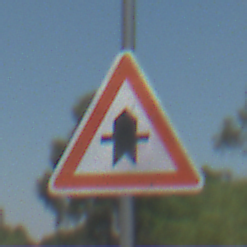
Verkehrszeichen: Vorfahrt
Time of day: Midday
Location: Outdoor (Nature)
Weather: Clear
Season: NotSpecified
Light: Natural